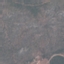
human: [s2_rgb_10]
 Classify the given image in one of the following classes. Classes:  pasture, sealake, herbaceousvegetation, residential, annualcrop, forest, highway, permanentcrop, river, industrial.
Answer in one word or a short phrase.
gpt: HerbaceousVegetation